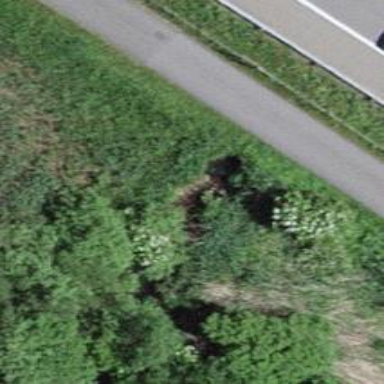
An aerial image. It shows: Culvert tunnel underneath ditch.